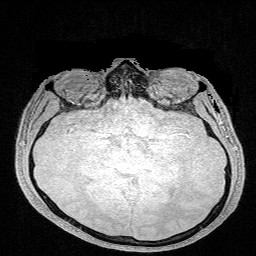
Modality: FLASH
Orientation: coronal
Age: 30
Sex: male